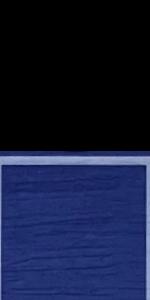
Label: Empty